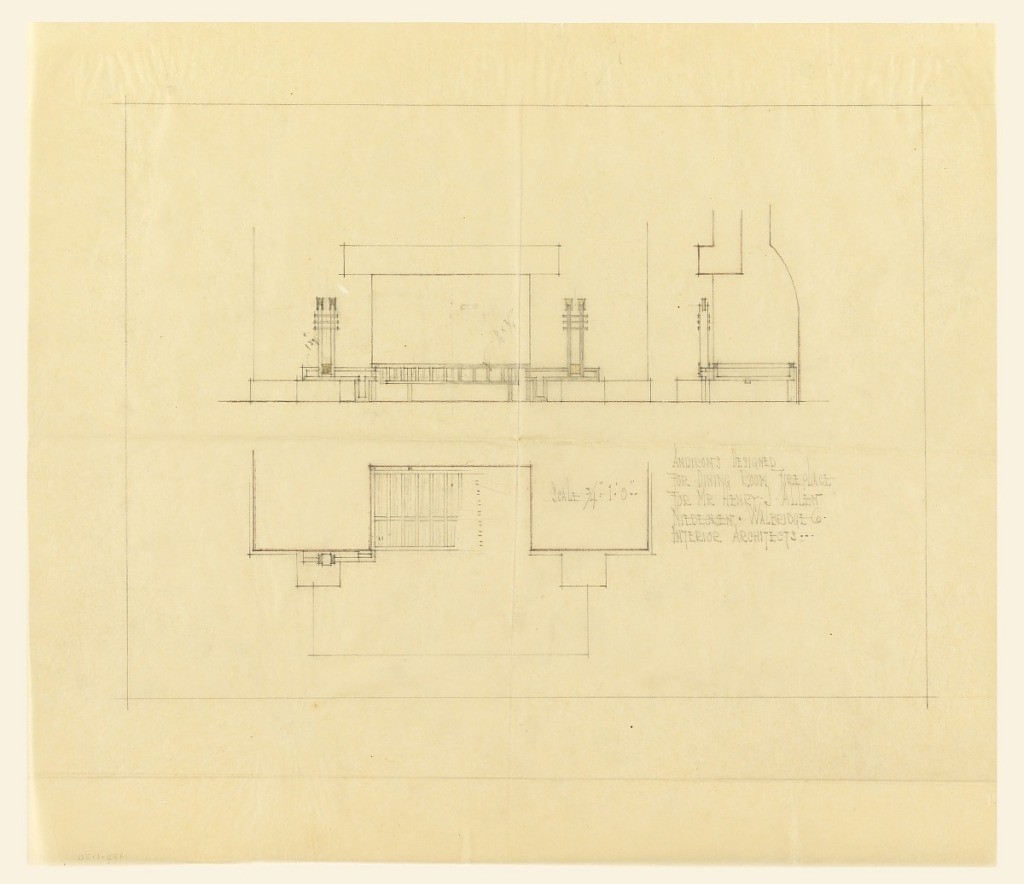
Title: Andirons, Dining Room Fireplace, Henry J. Allen Residence, Wichita, Kansas
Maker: Frank Lloyd Wright, American, 1867–1959
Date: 1917
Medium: Graphite, color pencil on beige tracing paper
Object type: Drawing
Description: Page divided horizontally into two registers with illustrations of andirons in a fireplace. Upper register: frontal view of andirons to left, and side view of andirons to right. Lower register, view from above andirons on left. Inscription on right.